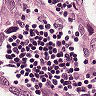
Metastatic tissue present: yes